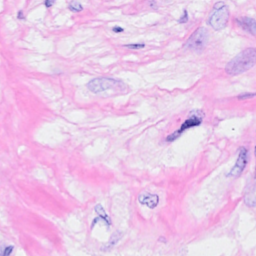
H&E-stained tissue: Breast